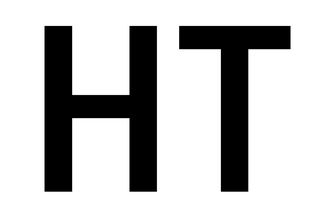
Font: Roboto_Condensed_Medium